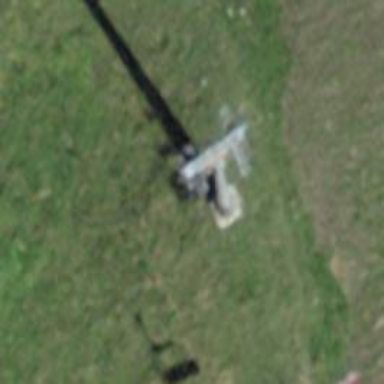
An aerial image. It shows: Pylon used for aerialway.